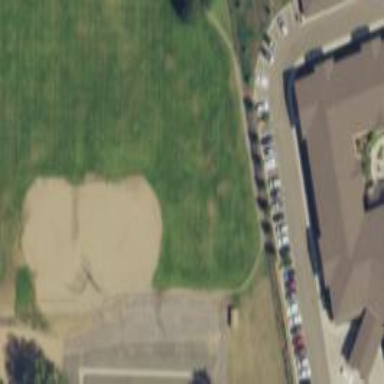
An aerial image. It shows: Baseball pitch for leisure land activities.